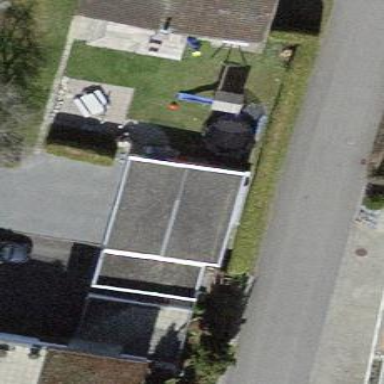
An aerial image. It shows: View of roof of building.